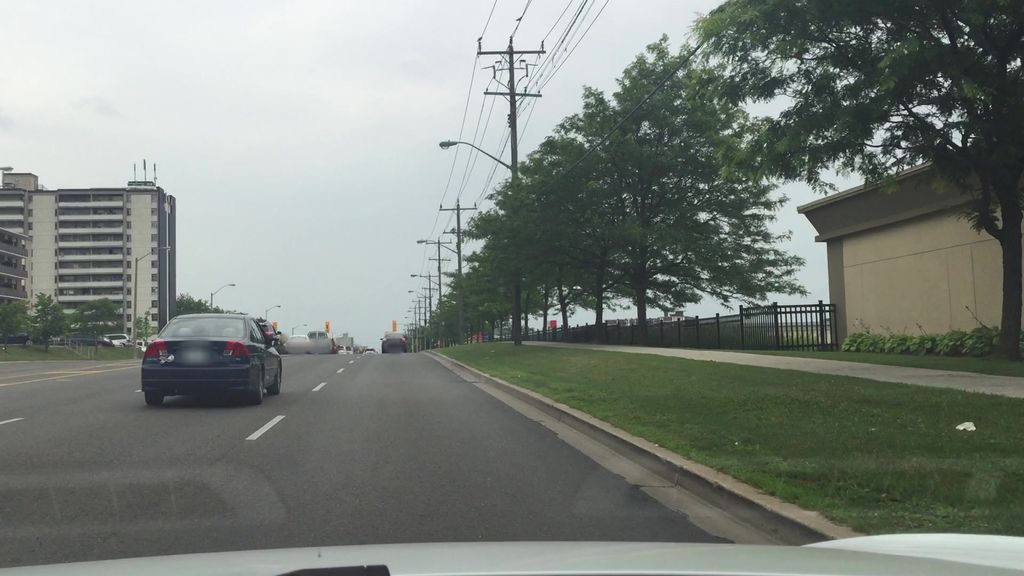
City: toronto